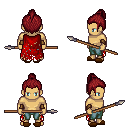
a pixel art fantasy rpg character, male body template, human, tanned skin, red tattered cape, teal pants, brunette short topknot hairstyle, cloth bracers, brown slippers, spear, four views (front, back, left, right), 2x2 character sprite sheet, small pixel art, hard edges, no anti-aliasing